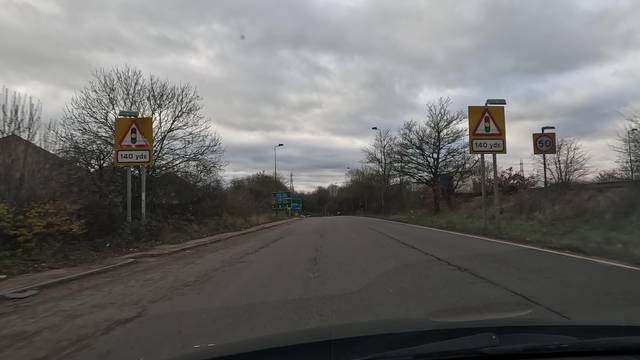
Region: United Kingdom
Coordinates: 52.445, -1.705